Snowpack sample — Buffalo Mountain, Silverthorne, Colorado, USA (1/25/25, 10:11 AM MST)
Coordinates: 39.6222, -106.1139
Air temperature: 22 °F
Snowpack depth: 110 cm
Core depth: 30 cm
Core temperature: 42.8 °F
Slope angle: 12°, slope face: 102°
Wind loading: high
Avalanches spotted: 0
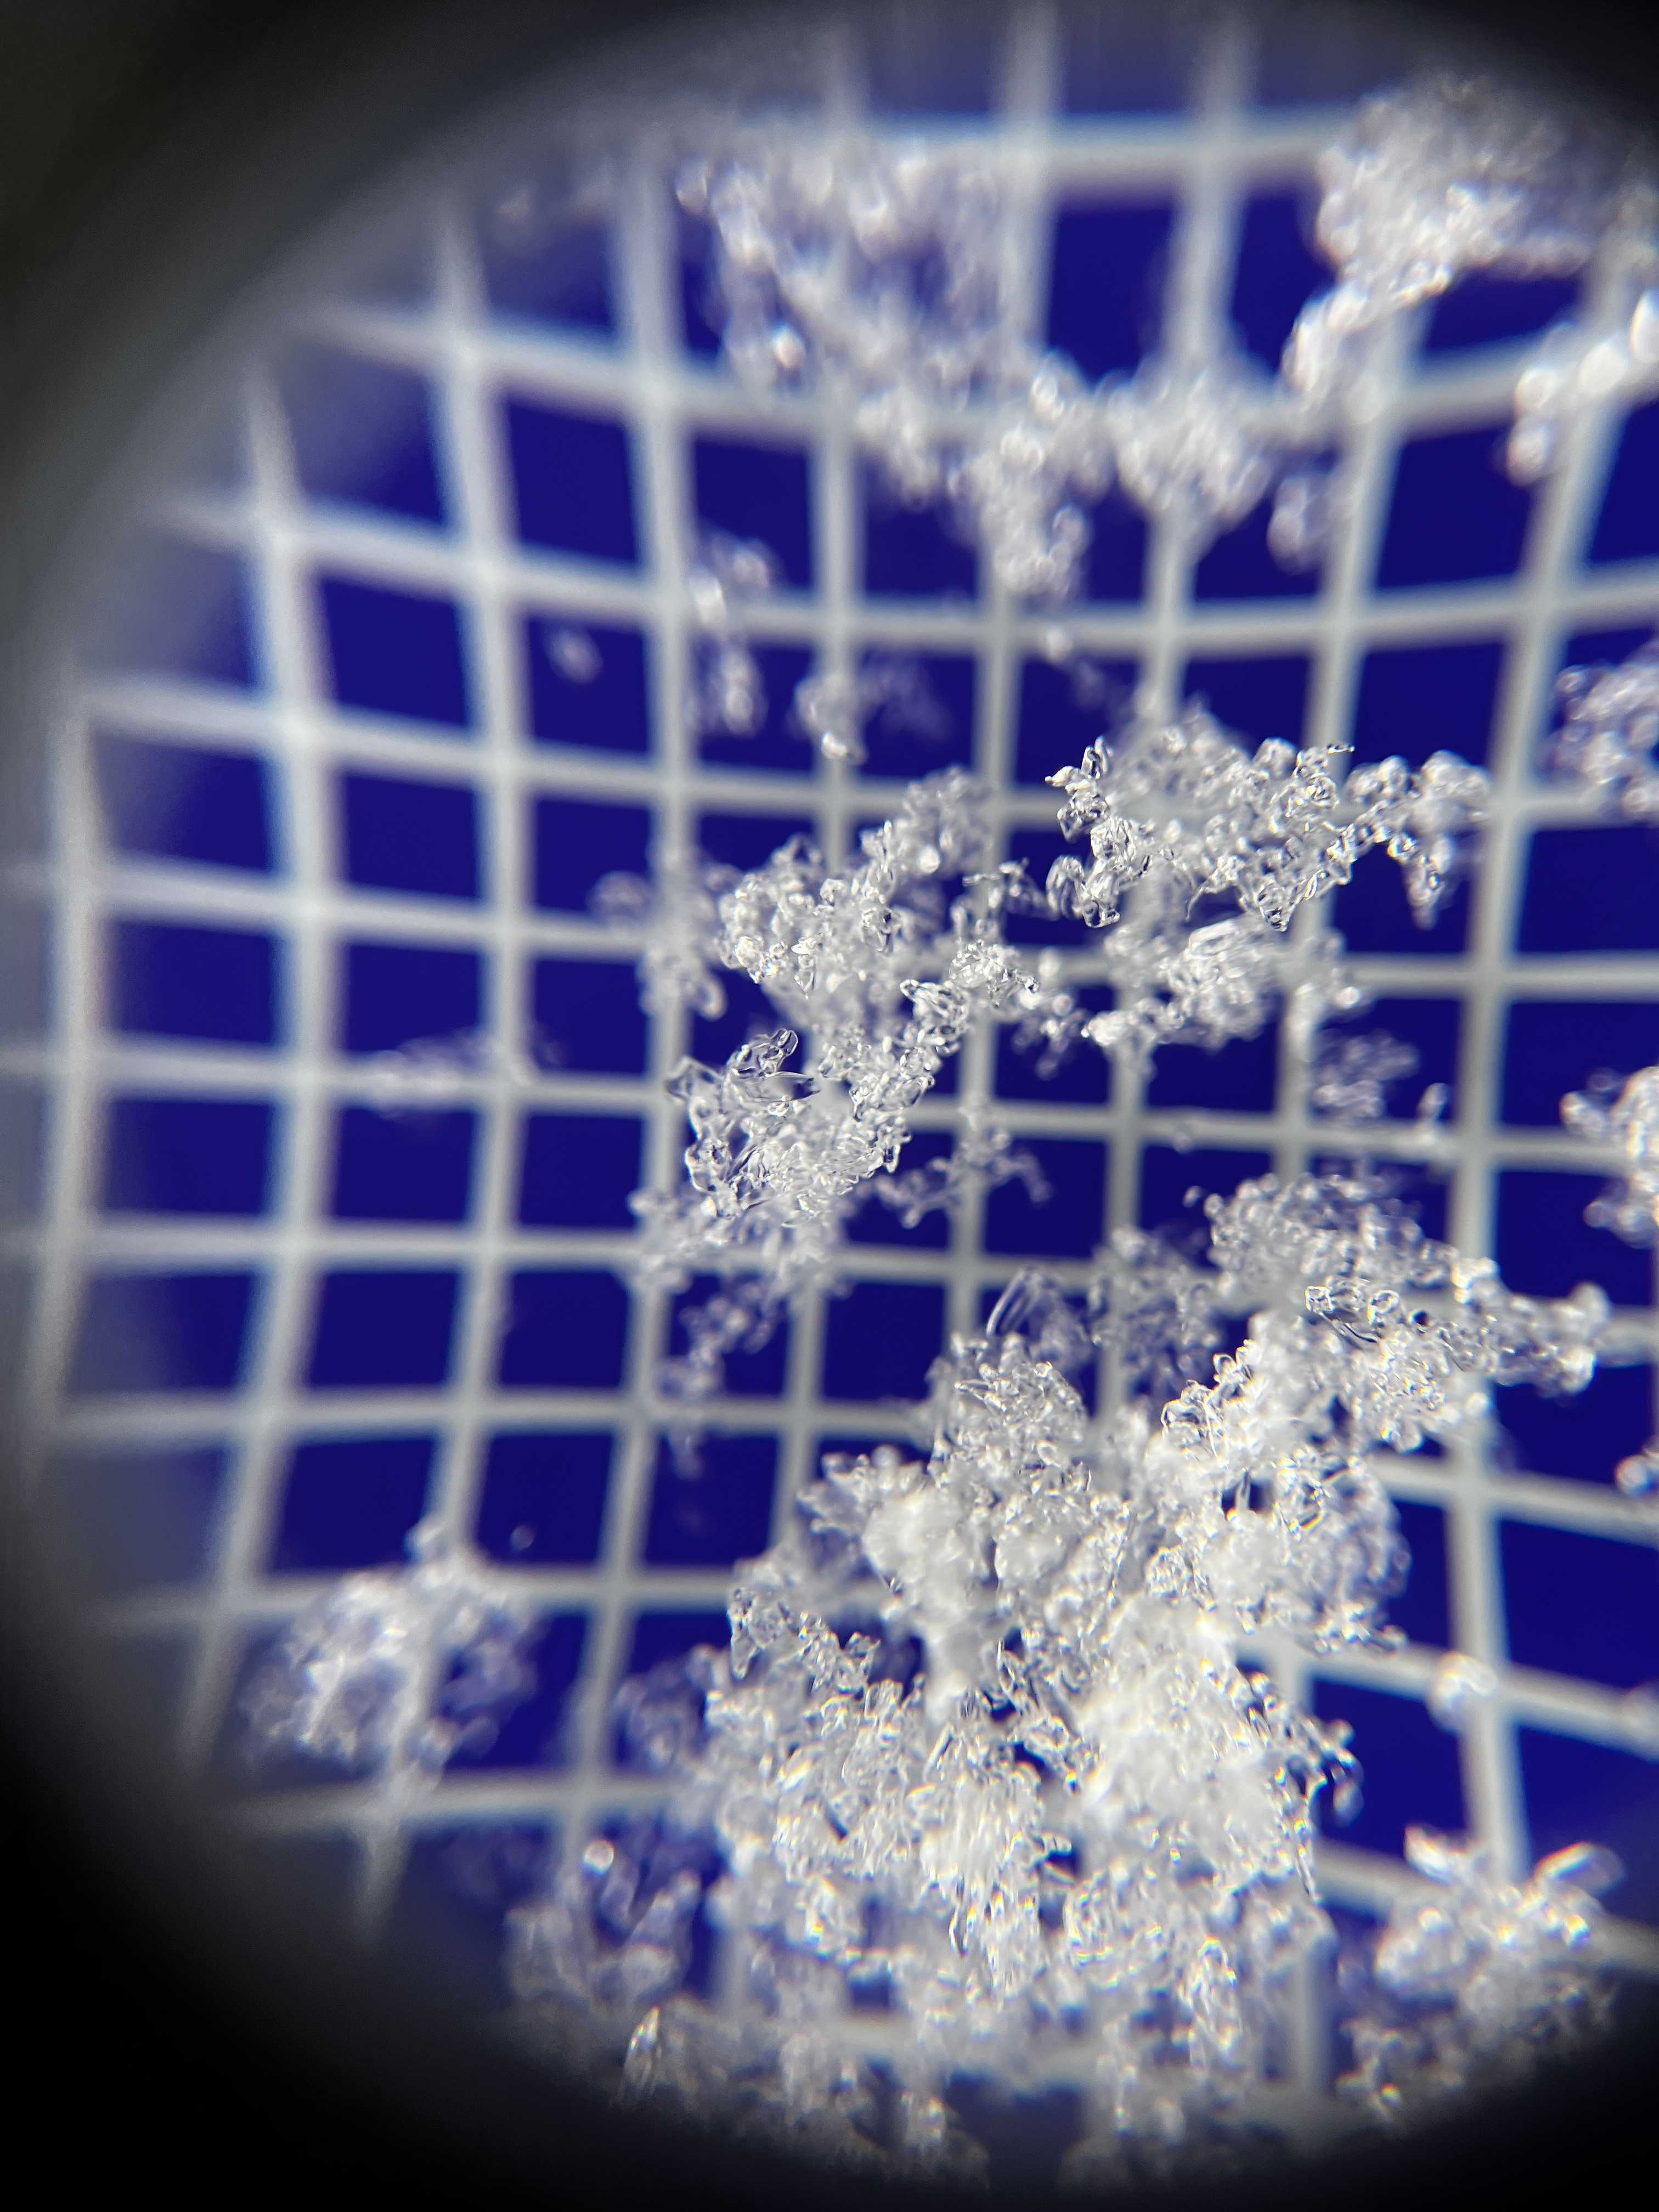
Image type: magnified_profile
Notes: No avalanches nearby, collected on the outskirts of a fire break 15 meters from the treeline, on way to Buffalo and Red Mountain